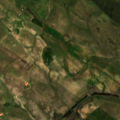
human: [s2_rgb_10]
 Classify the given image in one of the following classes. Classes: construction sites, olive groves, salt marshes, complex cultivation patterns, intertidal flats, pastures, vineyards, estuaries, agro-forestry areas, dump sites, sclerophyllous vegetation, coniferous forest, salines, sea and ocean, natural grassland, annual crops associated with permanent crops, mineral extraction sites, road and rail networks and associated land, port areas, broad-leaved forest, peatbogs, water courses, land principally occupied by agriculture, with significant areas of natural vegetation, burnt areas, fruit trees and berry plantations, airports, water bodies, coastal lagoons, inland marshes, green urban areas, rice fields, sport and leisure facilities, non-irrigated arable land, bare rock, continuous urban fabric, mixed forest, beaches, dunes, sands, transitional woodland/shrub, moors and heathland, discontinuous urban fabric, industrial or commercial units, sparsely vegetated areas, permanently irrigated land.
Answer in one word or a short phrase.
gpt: non-irrigated arable land, land principally occupied by agriculture, with significant areas of natural vegetation